Interaction volume radius: 5 \u00c5
Interaction volume height: 10 \u00c5
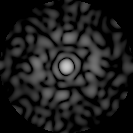
Disorder parameter: 0.8468